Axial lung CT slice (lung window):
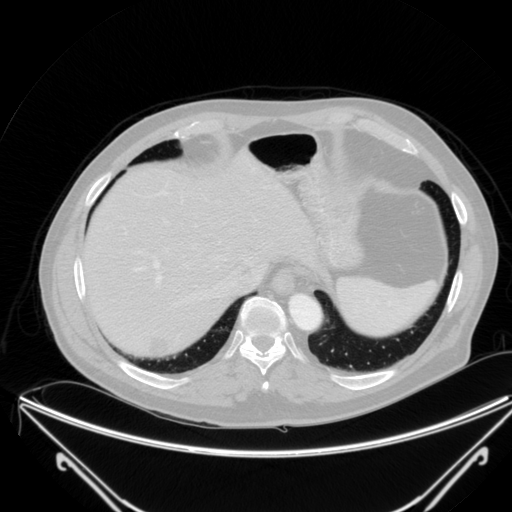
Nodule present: no